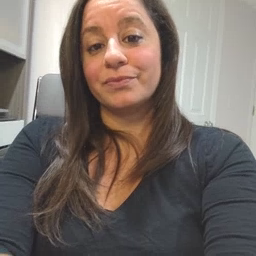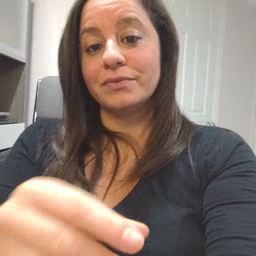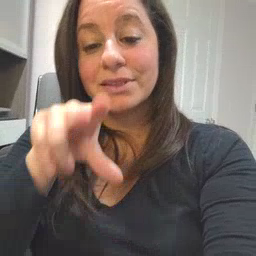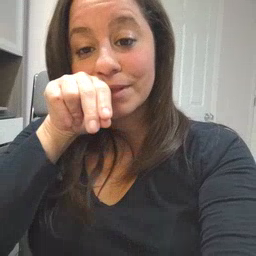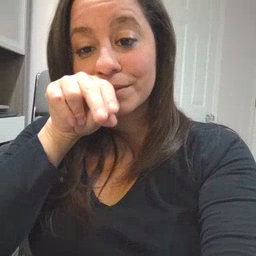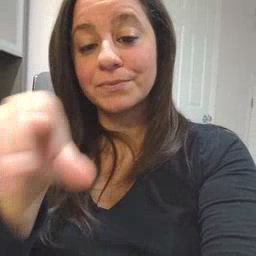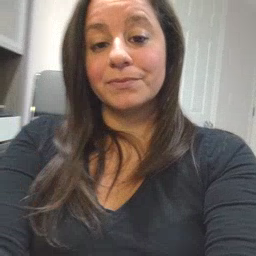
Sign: duck